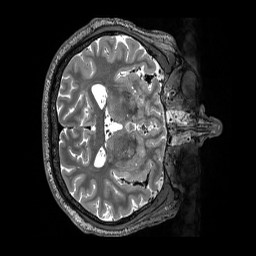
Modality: T2w
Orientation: axial
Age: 55
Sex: male
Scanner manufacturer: siemens
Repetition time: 3.2 s